Interaction volume radius: 5 \u00c5
Interaction volume height: 25 \u00c5
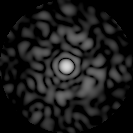
Disorder parameter: 0.848